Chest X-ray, AP view. Patient: 60 years old, sex F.
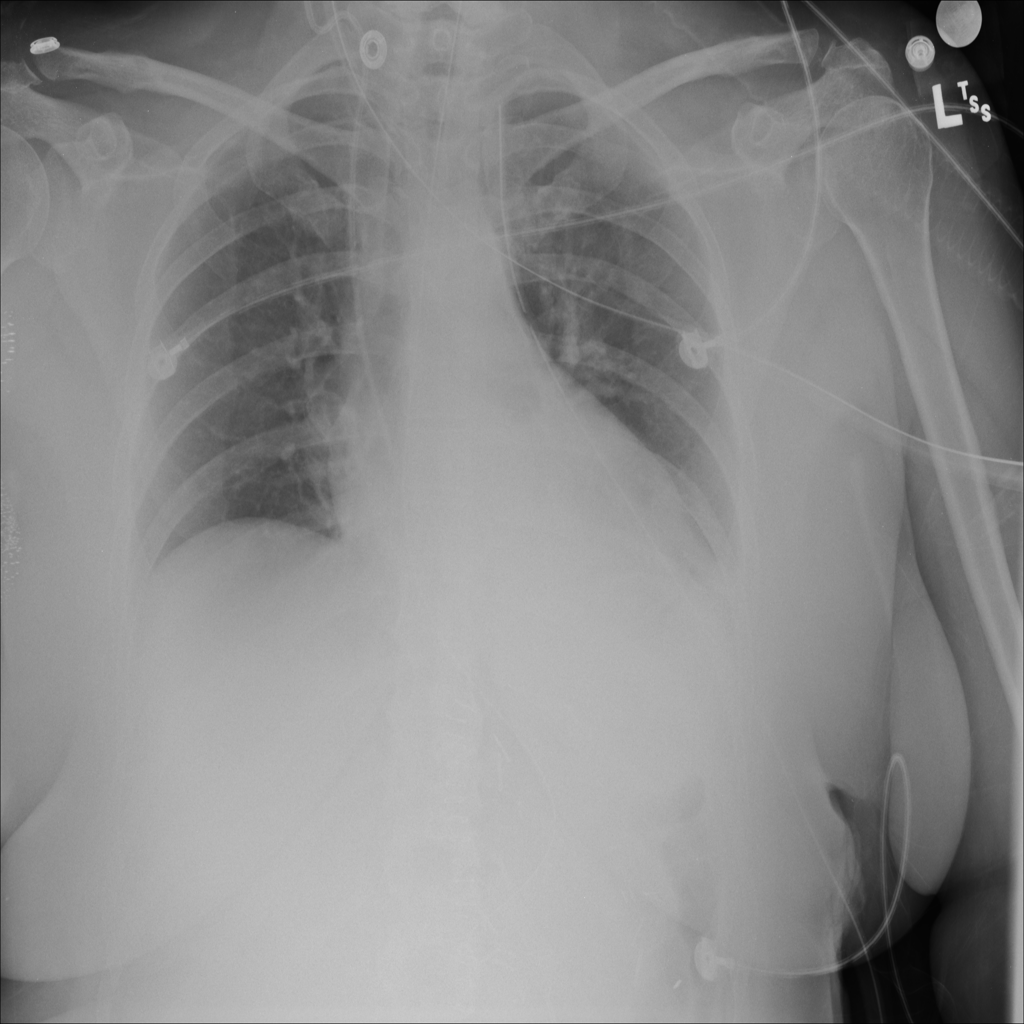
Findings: Atelectasis